Question: I have a storyboard in Xcode5 where I have a 'UITabbarController' that has a 'UINavigationController' which is linked to a 'UIViewController'. From that last 'UIViewController' the rest ('UIPageviewController' and 'UITableViewController' is created programmatically in the respective classes. See the screenshot.

'UINavigationController''UIPageViewController''@property''UITableViewController'
I have already tried using an 'NSNotification' set in the 'UITableViewController' but there is no method which gets called every time the user swipes to left or right for another page (when using the scroll type). I guess if I have a place to put the 'NSNotification' so that it gets called every time the users changes the page it solves my problem.
Hopefully someone can give me a pointer where to look or what method or delegate to use.
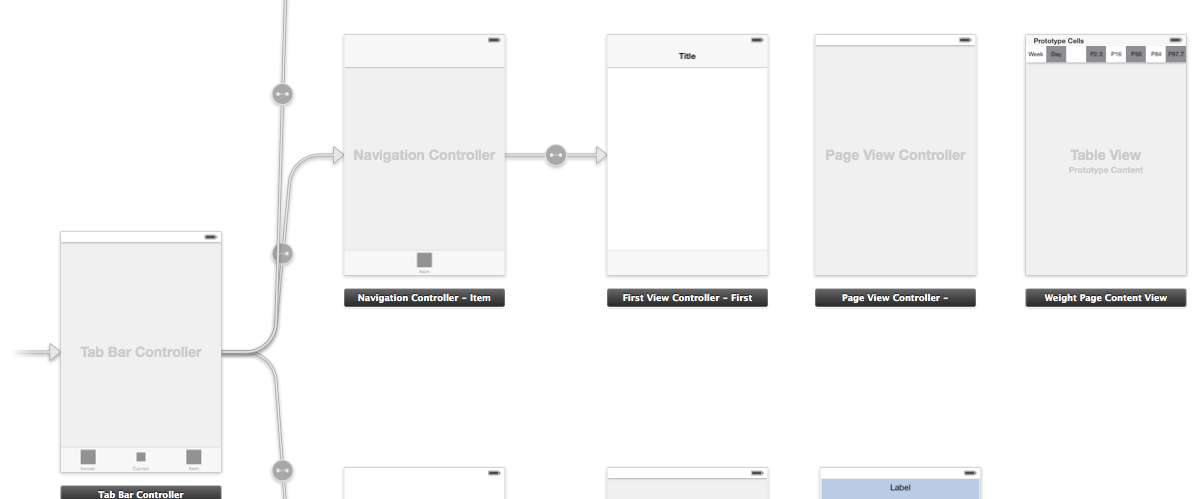
Answer: I had to do exactly this in the app I'm currently working on.
First ensure you have set self.pageViewController.delegate to self.
Here's what I did:
'''
// Notice when the pageviewcontroller finishes animating between pages.
- (void)pageViewController:(UIPageViewController *)pageViewController
didFinishAnimating:(BOOL)finished
previousViewControllers:(NSArray *)previousViewControllers
transitionCompleted:(BOOL)completed {
// .viewControllers[0] is always (in my case at least) the 'current' viewController.
UIViewController* vc = self.pageViewController.viewControllers[0];
self.navigationItem.title = vc.navigationItem.title;
}
'''
The 'secret' is that (at least in the simple swipe-left-right case with full-screen sized pages I have) that self.pageViewController.viewControllers[0] is the 'current' page.
To use your property rather than the navigationItem title, then just change the last line to something like self.navigationItem.title = ((MyViewController*)vc).myProperty;